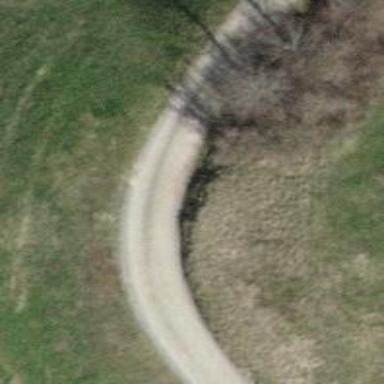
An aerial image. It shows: Gravel track with grade2 tracktype.